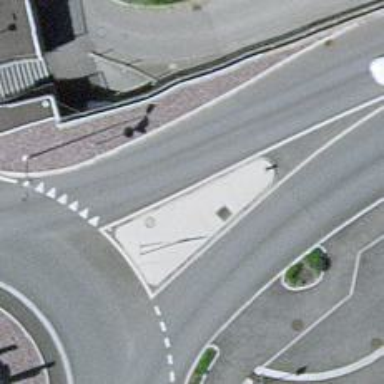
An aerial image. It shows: Footway passing through tunnel.